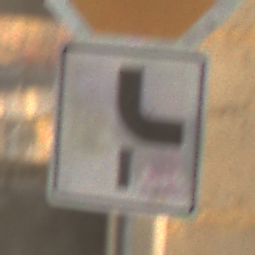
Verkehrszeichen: VerlaufVorfahrtsstrasse10
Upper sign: Stop
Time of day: SunriseSunset
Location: Roofed (Suburban)
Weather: Clear
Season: NotSpecified
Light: Natural